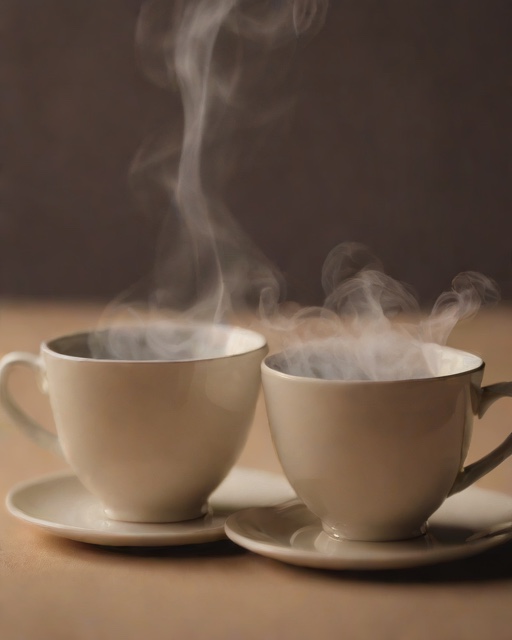
Category: Valentine